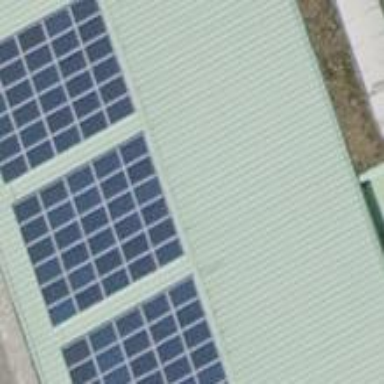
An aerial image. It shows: Small solar photovoltaic panel used as generator to produce electricity.